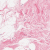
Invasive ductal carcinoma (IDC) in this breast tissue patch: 0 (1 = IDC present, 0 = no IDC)